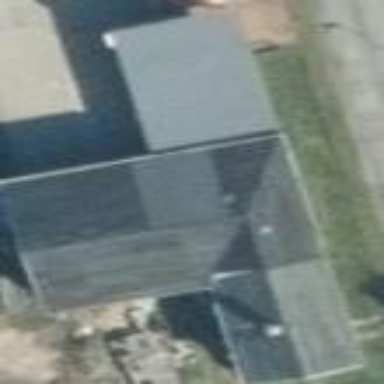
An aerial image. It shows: Building.